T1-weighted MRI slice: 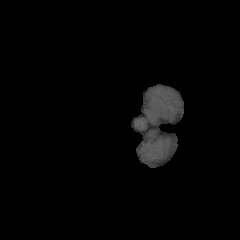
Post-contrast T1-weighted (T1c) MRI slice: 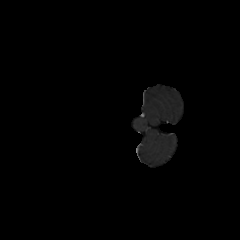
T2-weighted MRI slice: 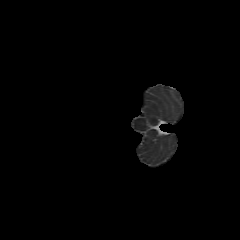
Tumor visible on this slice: no